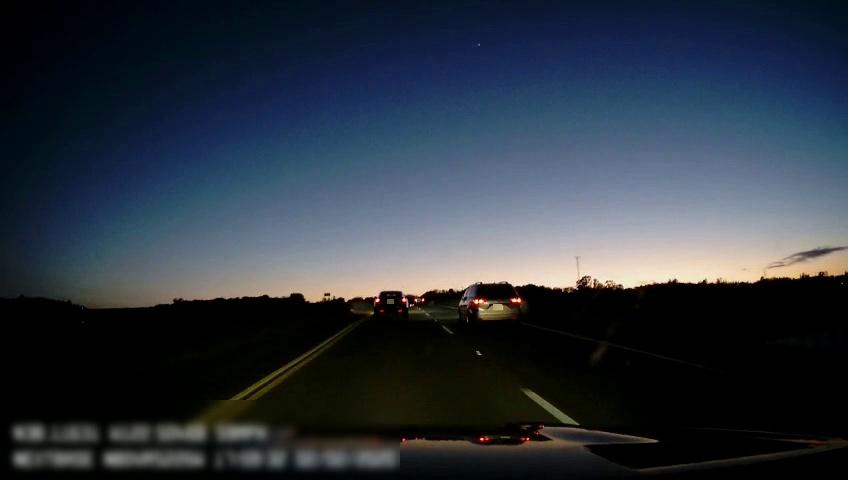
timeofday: Dusk/Dawn/Twilight
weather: Sunny
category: Drivable Space
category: Vehicles | SUV
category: Vehicles | Car
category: Vehicles | Car
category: Lanes | Current Lane
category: Lanes | Current Lane
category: Lanes | Alternate Lane